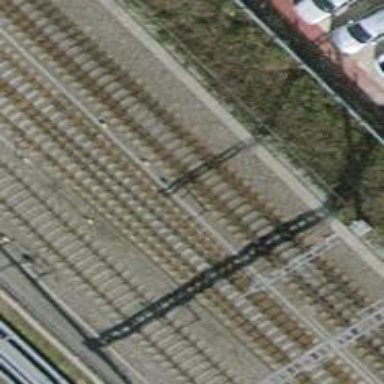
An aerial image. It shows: Single railway track with electrification through contact line.